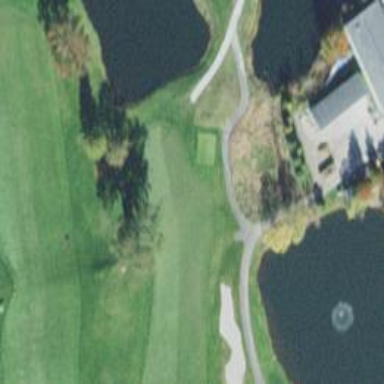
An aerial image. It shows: Service road designated as golf cart path.